Question: In Windows 7, 8 and 8.1, when a user right-clicks on an application's taskbar icon, a context menu appears. Furthermore, a user can right-click on the application's name again (from the context menu) and another context menu appears, as shown in this image for Windows Explorer:

Is there a possible way (through winapi or registry or GPO) to disable all the items in the first context menu except for "Close Window" in Win 8 and 8.1? I know that this is achieved in Windows 7 by setting the prevent pinning on the application window but it doesn't work in Windows 8 and 8.1...
If not, is it possible to show only the "Close Window" and the Application Launcher icon only in the context menu in Windows 8/8.1 allowing the user to right-click on the application's name and display the Properties context menu?
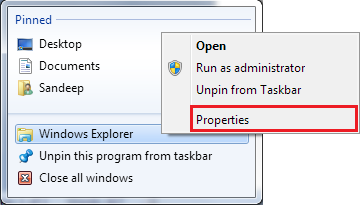
Answer: I found this registry value which does the job well:
NoViewContextMenu: <URL>